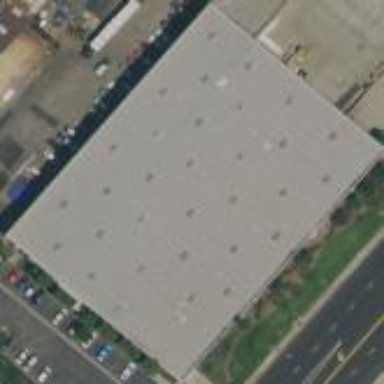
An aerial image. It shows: Warehouse.